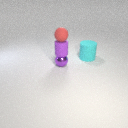
small purple metal sphere below small purple rubber cylinder